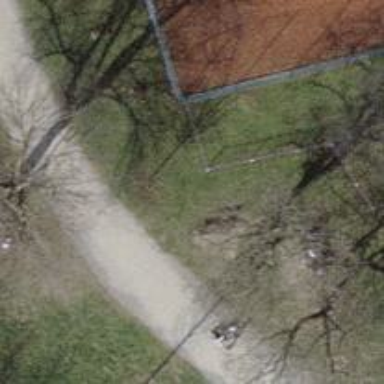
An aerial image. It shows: Bench.